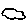
Label: cloud